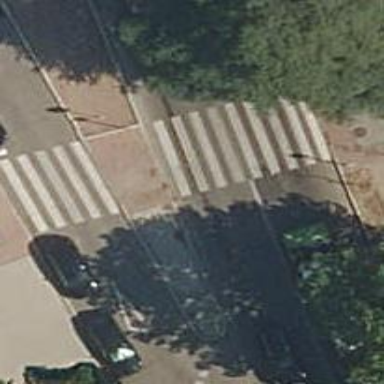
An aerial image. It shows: Marked road crossing with visible markings.